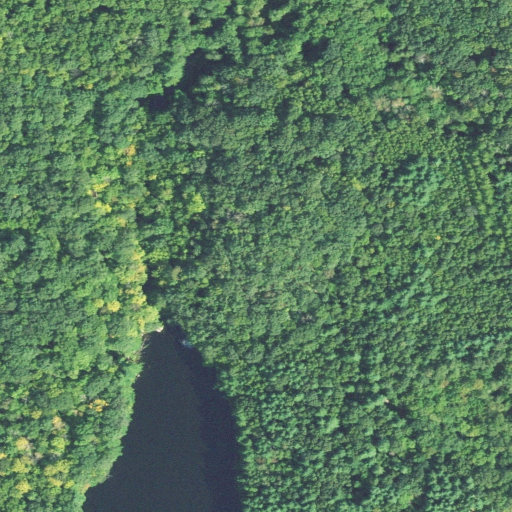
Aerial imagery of mountain in Connecticut named Rock Raymond containing deciduous forest, woody wetlands, mixed forest, open water, and evergreen forest